Interaction volume radius: 5 \u00c5
Interaction volume height: 25 \u00c5
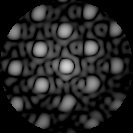
Disorder parameter: 0.1805